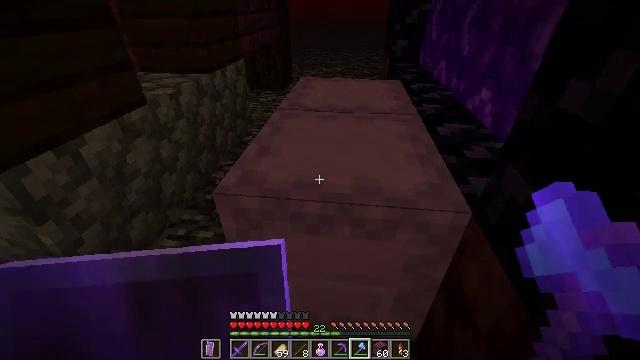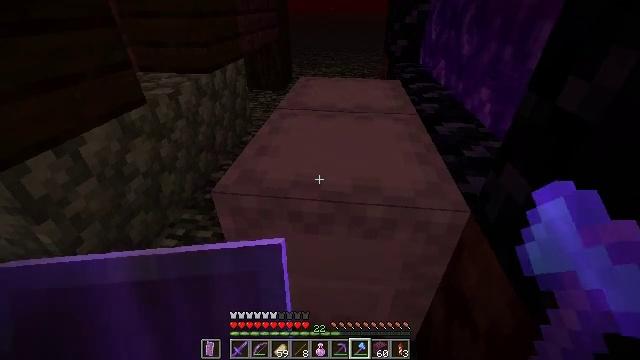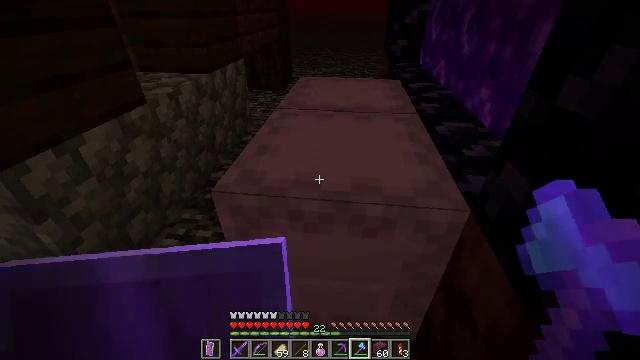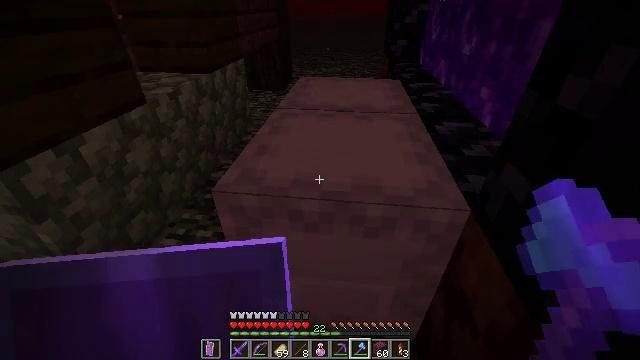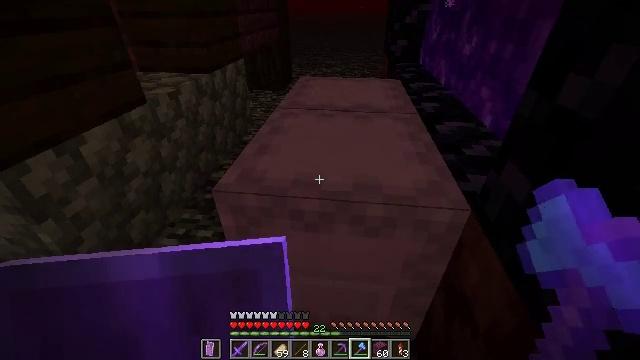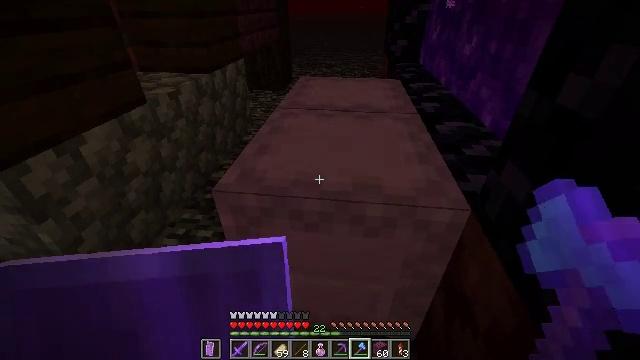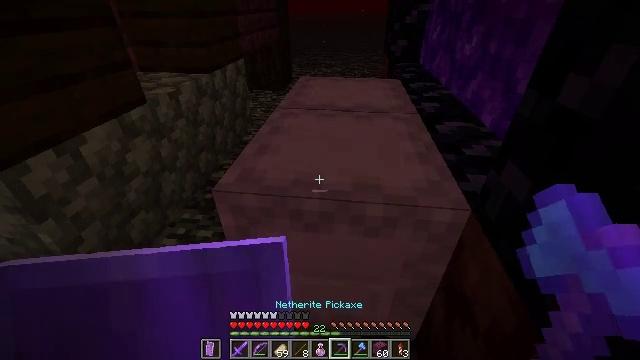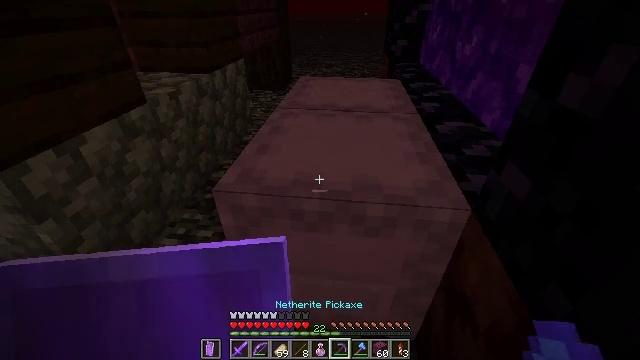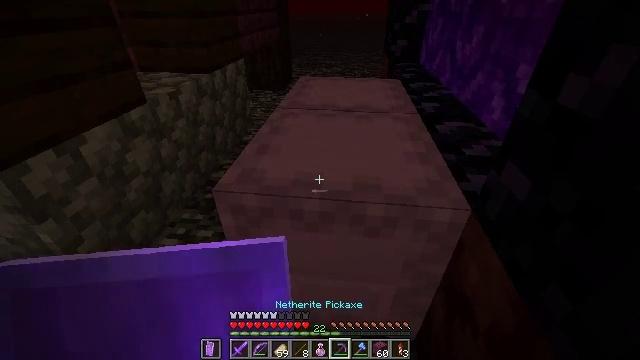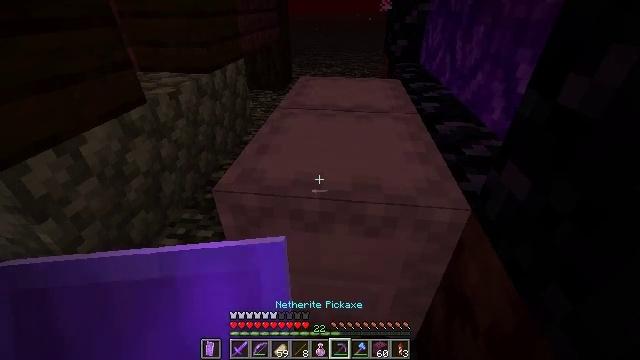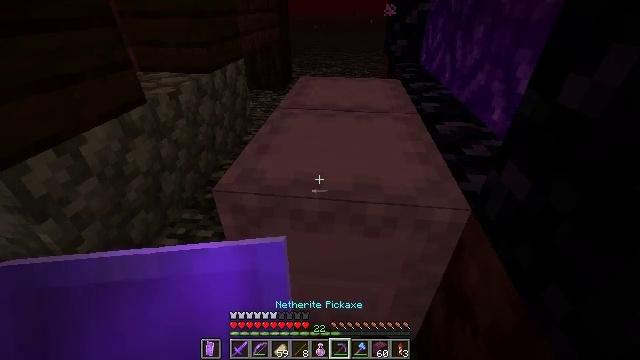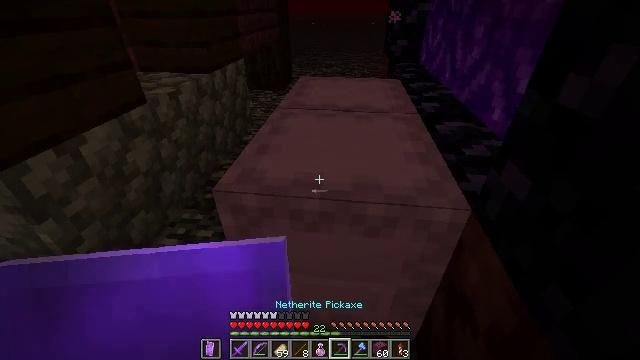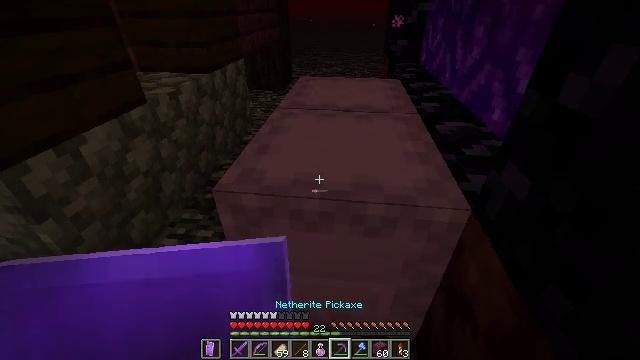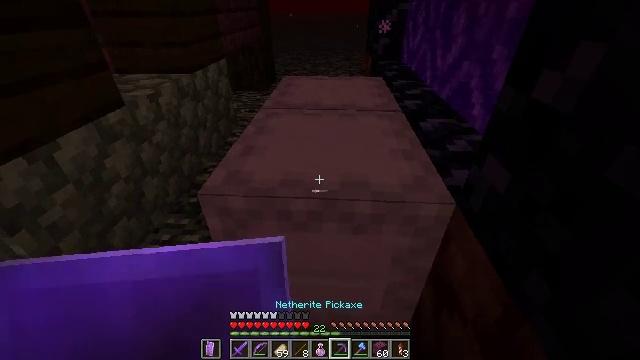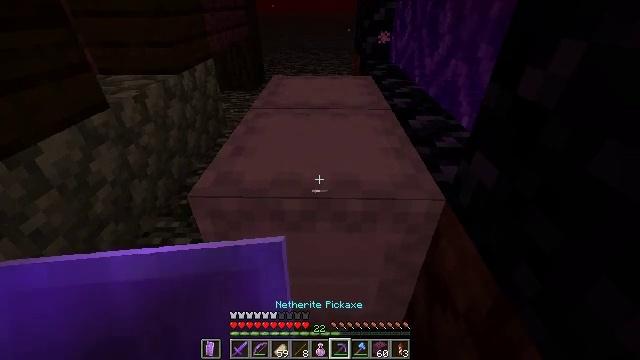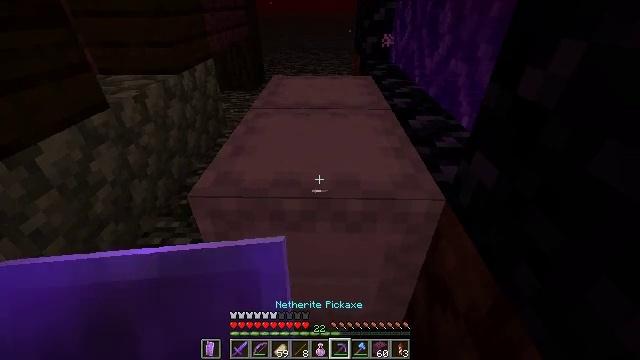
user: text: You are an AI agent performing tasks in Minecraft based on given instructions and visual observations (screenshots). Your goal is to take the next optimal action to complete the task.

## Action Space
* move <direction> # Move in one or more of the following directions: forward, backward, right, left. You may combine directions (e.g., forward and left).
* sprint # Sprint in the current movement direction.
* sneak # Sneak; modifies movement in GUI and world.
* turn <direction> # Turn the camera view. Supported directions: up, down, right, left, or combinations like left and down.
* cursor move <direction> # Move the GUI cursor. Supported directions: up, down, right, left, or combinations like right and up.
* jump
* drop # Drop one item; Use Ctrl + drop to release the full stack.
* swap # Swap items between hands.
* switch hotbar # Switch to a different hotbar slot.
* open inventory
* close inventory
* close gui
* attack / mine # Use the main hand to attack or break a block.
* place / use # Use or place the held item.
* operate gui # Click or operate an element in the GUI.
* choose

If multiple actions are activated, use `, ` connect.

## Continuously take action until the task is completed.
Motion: motion action
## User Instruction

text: Break the shulker box to collect it.
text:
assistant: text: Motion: no_op
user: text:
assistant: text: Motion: no_op
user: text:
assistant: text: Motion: no_op
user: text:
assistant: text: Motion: no_op
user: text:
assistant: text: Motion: no_op
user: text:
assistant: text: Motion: no_op
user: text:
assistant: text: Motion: no_op
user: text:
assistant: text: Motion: no_op
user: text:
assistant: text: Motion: no_op
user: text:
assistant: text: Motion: no_op
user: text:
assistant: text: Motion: no_op
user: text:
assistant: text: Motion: no_op
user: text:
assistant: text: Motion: turn right
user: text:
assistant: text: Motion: turn right
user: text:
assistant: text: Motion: no_op
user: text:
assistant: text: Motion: attack / mine
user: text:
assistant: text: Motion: attack / mine
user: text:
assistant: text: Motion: attack / mine
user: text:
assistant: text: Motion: attack / mine
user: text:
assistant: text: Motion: attack / mine
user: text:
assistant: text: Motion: attack / mine
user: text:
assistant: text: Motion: no_op